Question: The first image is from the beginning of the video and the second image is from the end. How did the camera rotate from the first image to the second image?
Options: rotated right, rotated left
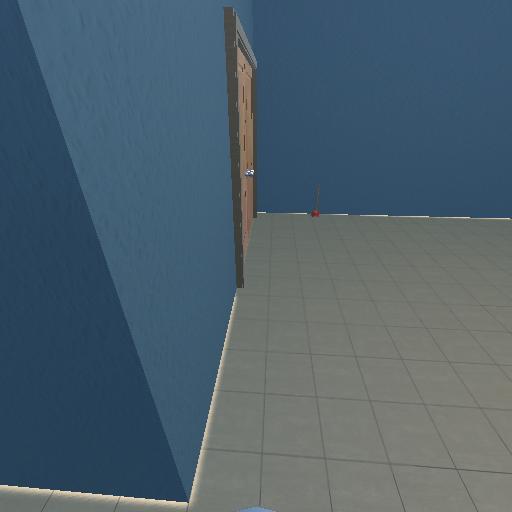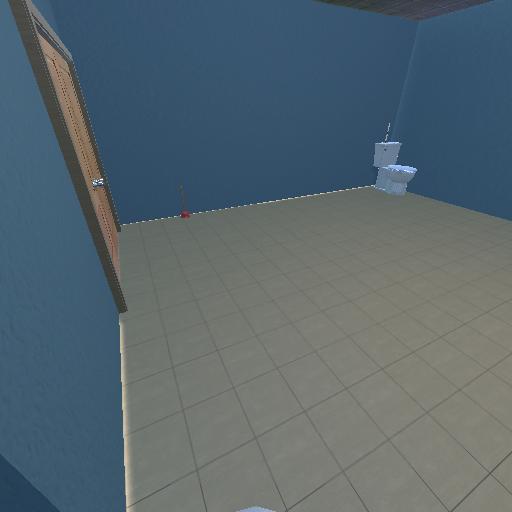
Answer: rotated right